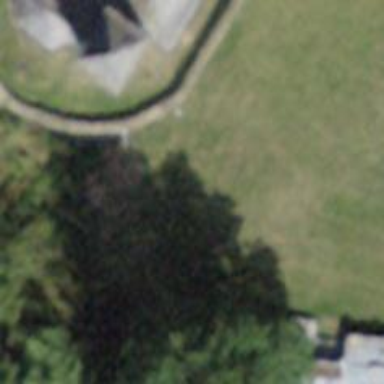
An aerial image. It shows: Retaining wall.